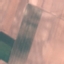
Land use / land cover class: AnnualCrop